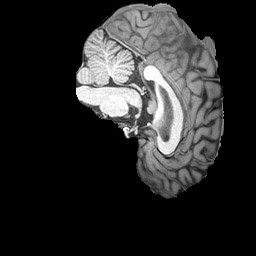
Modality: T1w
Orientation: sagittal
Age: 21
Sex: male
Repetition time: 2.3 s
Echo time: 0.0226 s